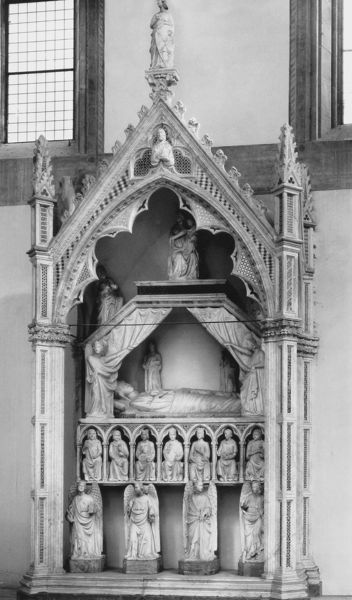
Titel: Grabmal der Königin Maria von Ungarn
Künstler: Tino di Camaino
Standort: Neapel, S. Maria Donnaregina (EU - I - Kampanien)
Schlagwörter: fenster, grau, marmor, pfeiler, säule, weiss, dach, wand, leiche, sockel, stein, tot, vorhang, kirche, engel, skulptur, figuren, bett, liegend, foto, bögen, schwarzweiss, ritter, sarg, grab, totenbett, heilige, grabmal, ädikula, sarkophag, fiale, statur, fotografei, liegender, sterbebett, apostel, reliquien, ghotik